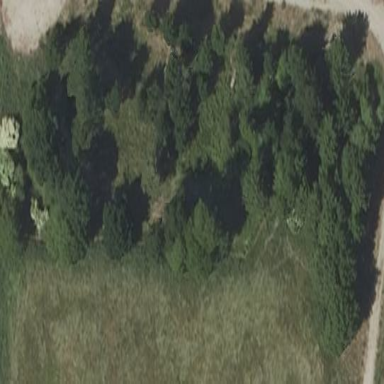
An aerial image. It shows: Broadleaved woodland area.